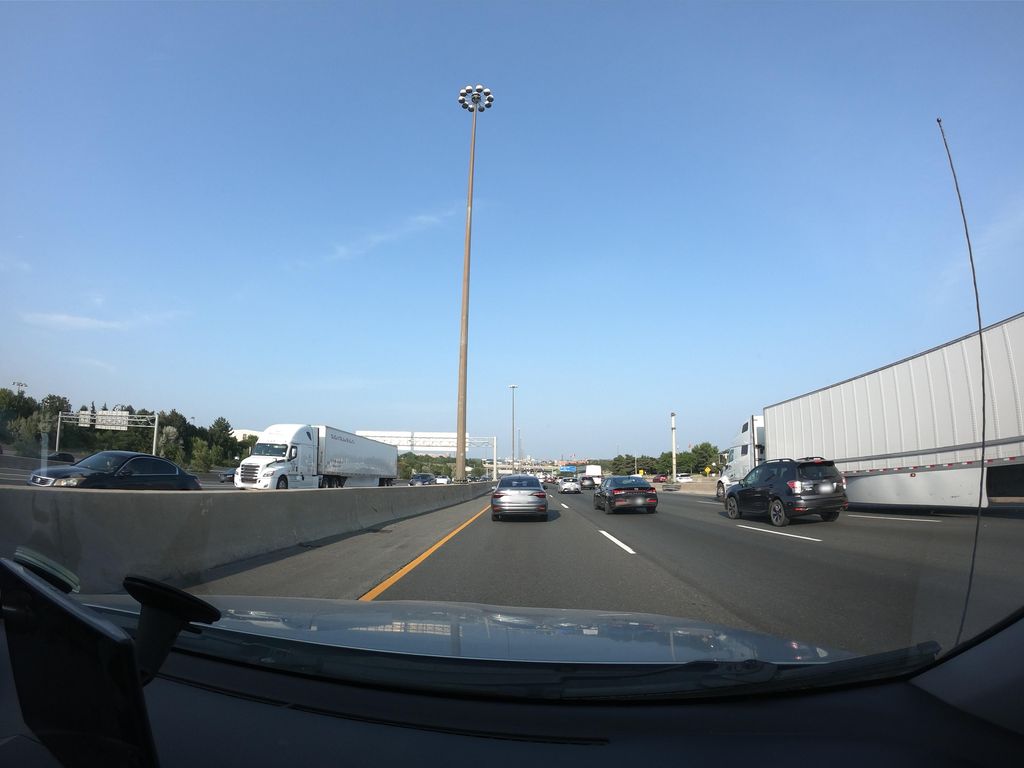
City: toronto